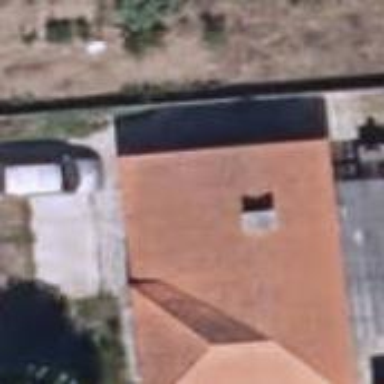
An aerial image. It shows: Simple house.